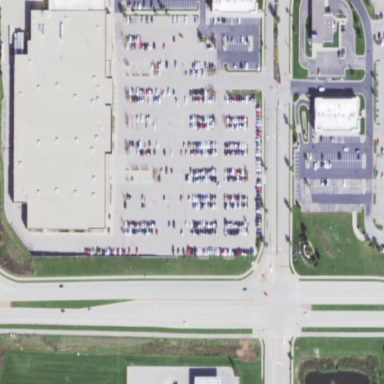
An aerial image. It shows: Customer parking area with surface designation.